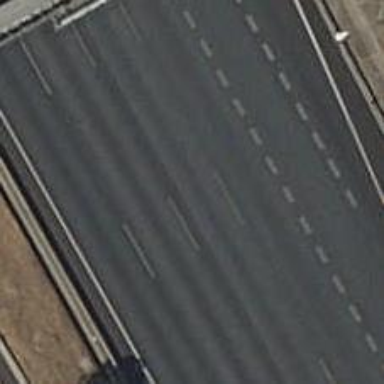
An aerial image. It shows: Asphalt motorway.